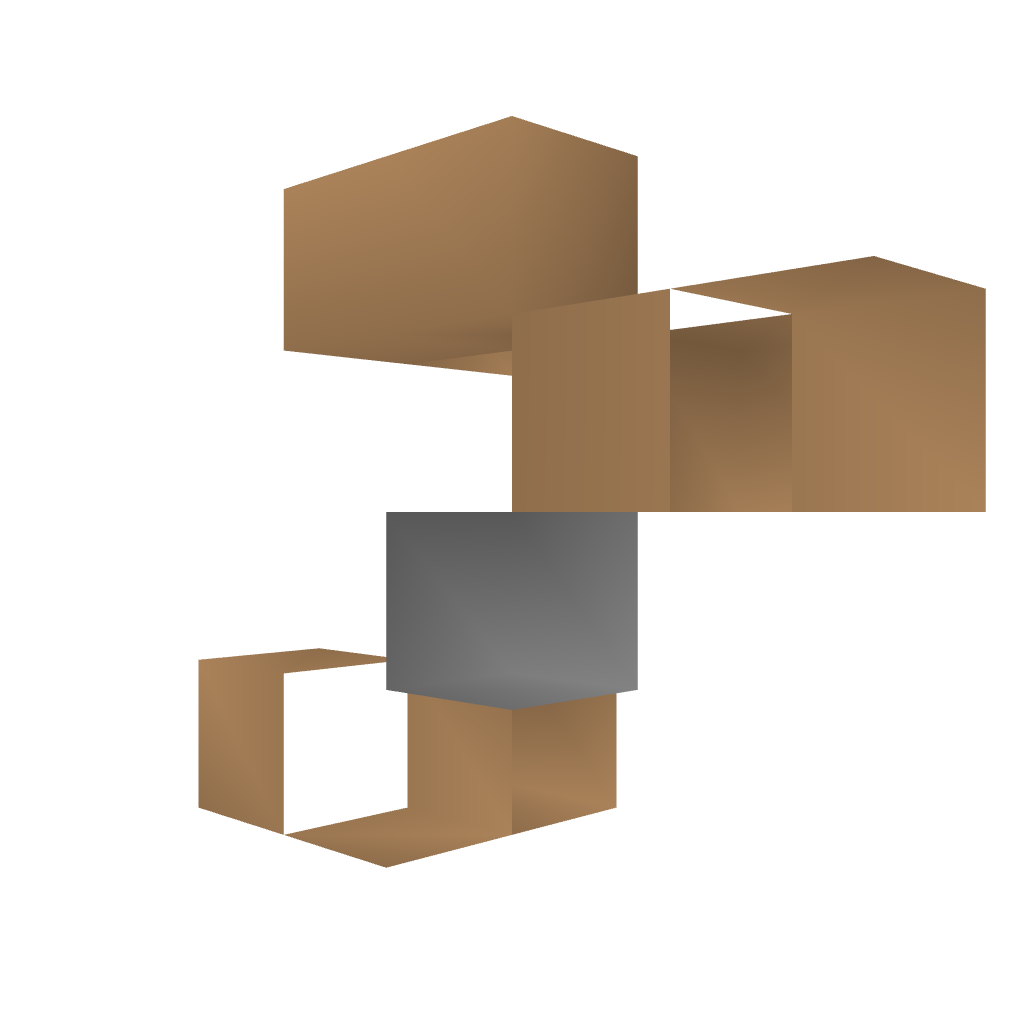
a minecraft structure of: Simple Automatic Furnace bad low quality